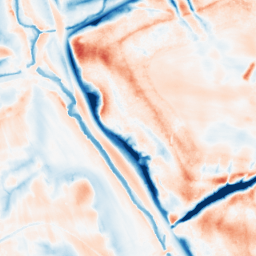
Category: trend_removal
Decomposition family: local_polynomial
Decomposition parameters: window_size: 31
degree: 1
Upsampling method: bilinear
Upsampling parameters: scale: 4
Upsampling scale: 4